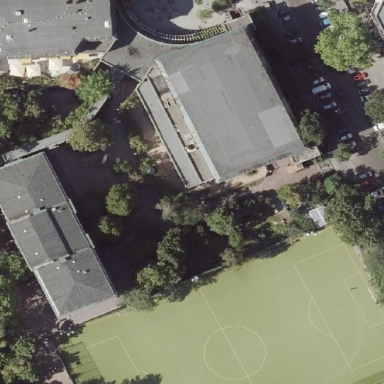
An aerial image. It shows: School.